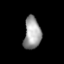
Tissue: lung
Cell type: Fibroblasts
Senescence score: 0.5853
Nuclear area (px): 537
Mean DAPI intensity: 156.76